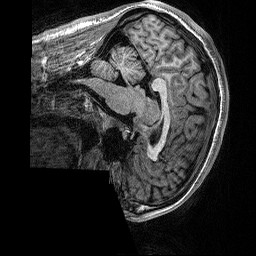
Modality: T1w
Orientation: sagittal
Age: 20
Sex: male
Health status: healthy
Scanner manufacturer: siemens
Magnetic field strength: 1.5 T
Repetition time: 2.73 s
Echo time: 0.00357 s